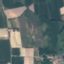
Land use / land cover: PermanentCrop